Interaction volume radius: 10 \u00c5
Interaction volume height: 20 \u00c5
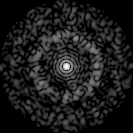
Disorder parameter: 0.8409